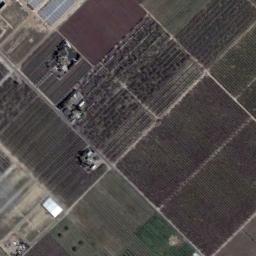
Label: rectangular_farmland